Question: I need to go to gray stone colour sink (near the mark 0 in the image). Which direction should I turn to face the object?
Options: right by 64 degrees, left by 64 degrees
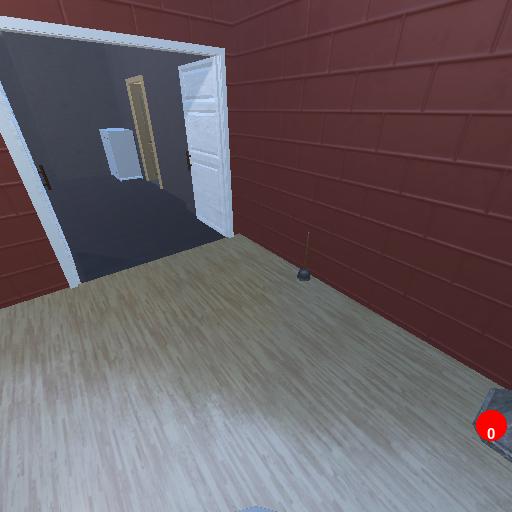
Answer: right by 64 degrees